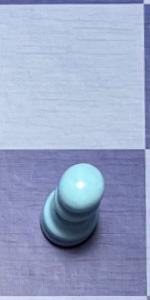
Label: Pawn_White